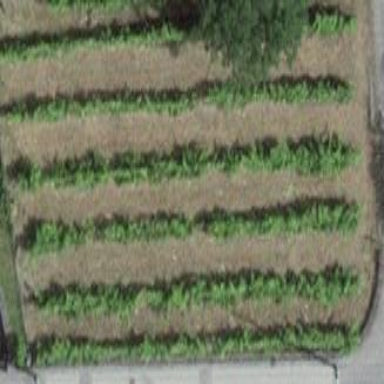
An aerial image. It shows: Beautiful vineyard in the countryside.